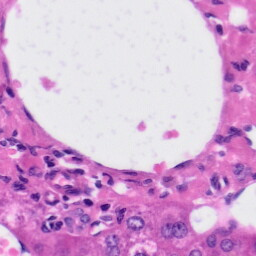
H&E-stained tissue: Liver